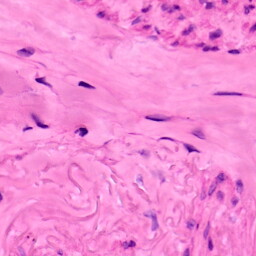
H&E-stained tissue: Lung